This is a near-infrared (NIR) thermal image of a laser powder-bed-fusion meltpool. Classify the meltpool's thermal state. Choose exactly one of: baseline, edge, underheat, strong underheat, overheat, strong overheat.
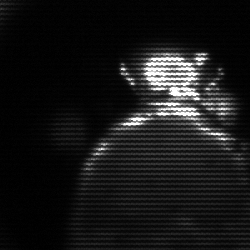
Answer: baseline